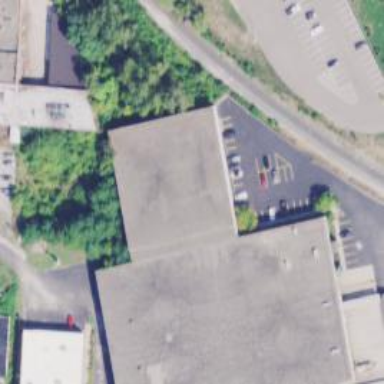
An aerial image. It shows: Warehouse building.